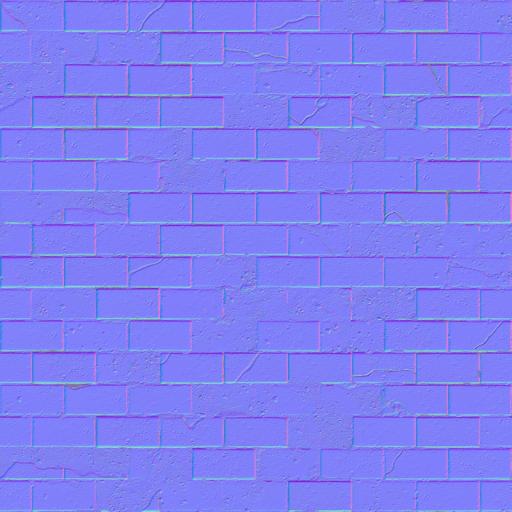
old pavement paving stones road